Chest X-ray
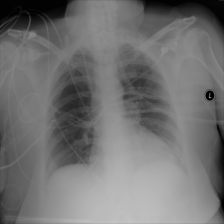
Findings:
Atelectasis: negative
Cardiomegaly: negative
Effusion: negative
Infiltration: negative
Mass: negative
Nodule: negative
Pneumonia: negative
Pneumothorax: negative
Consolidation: negative
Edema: negative
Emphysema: negative
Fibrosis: negative
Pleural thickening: negative
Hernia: negative